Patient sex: M
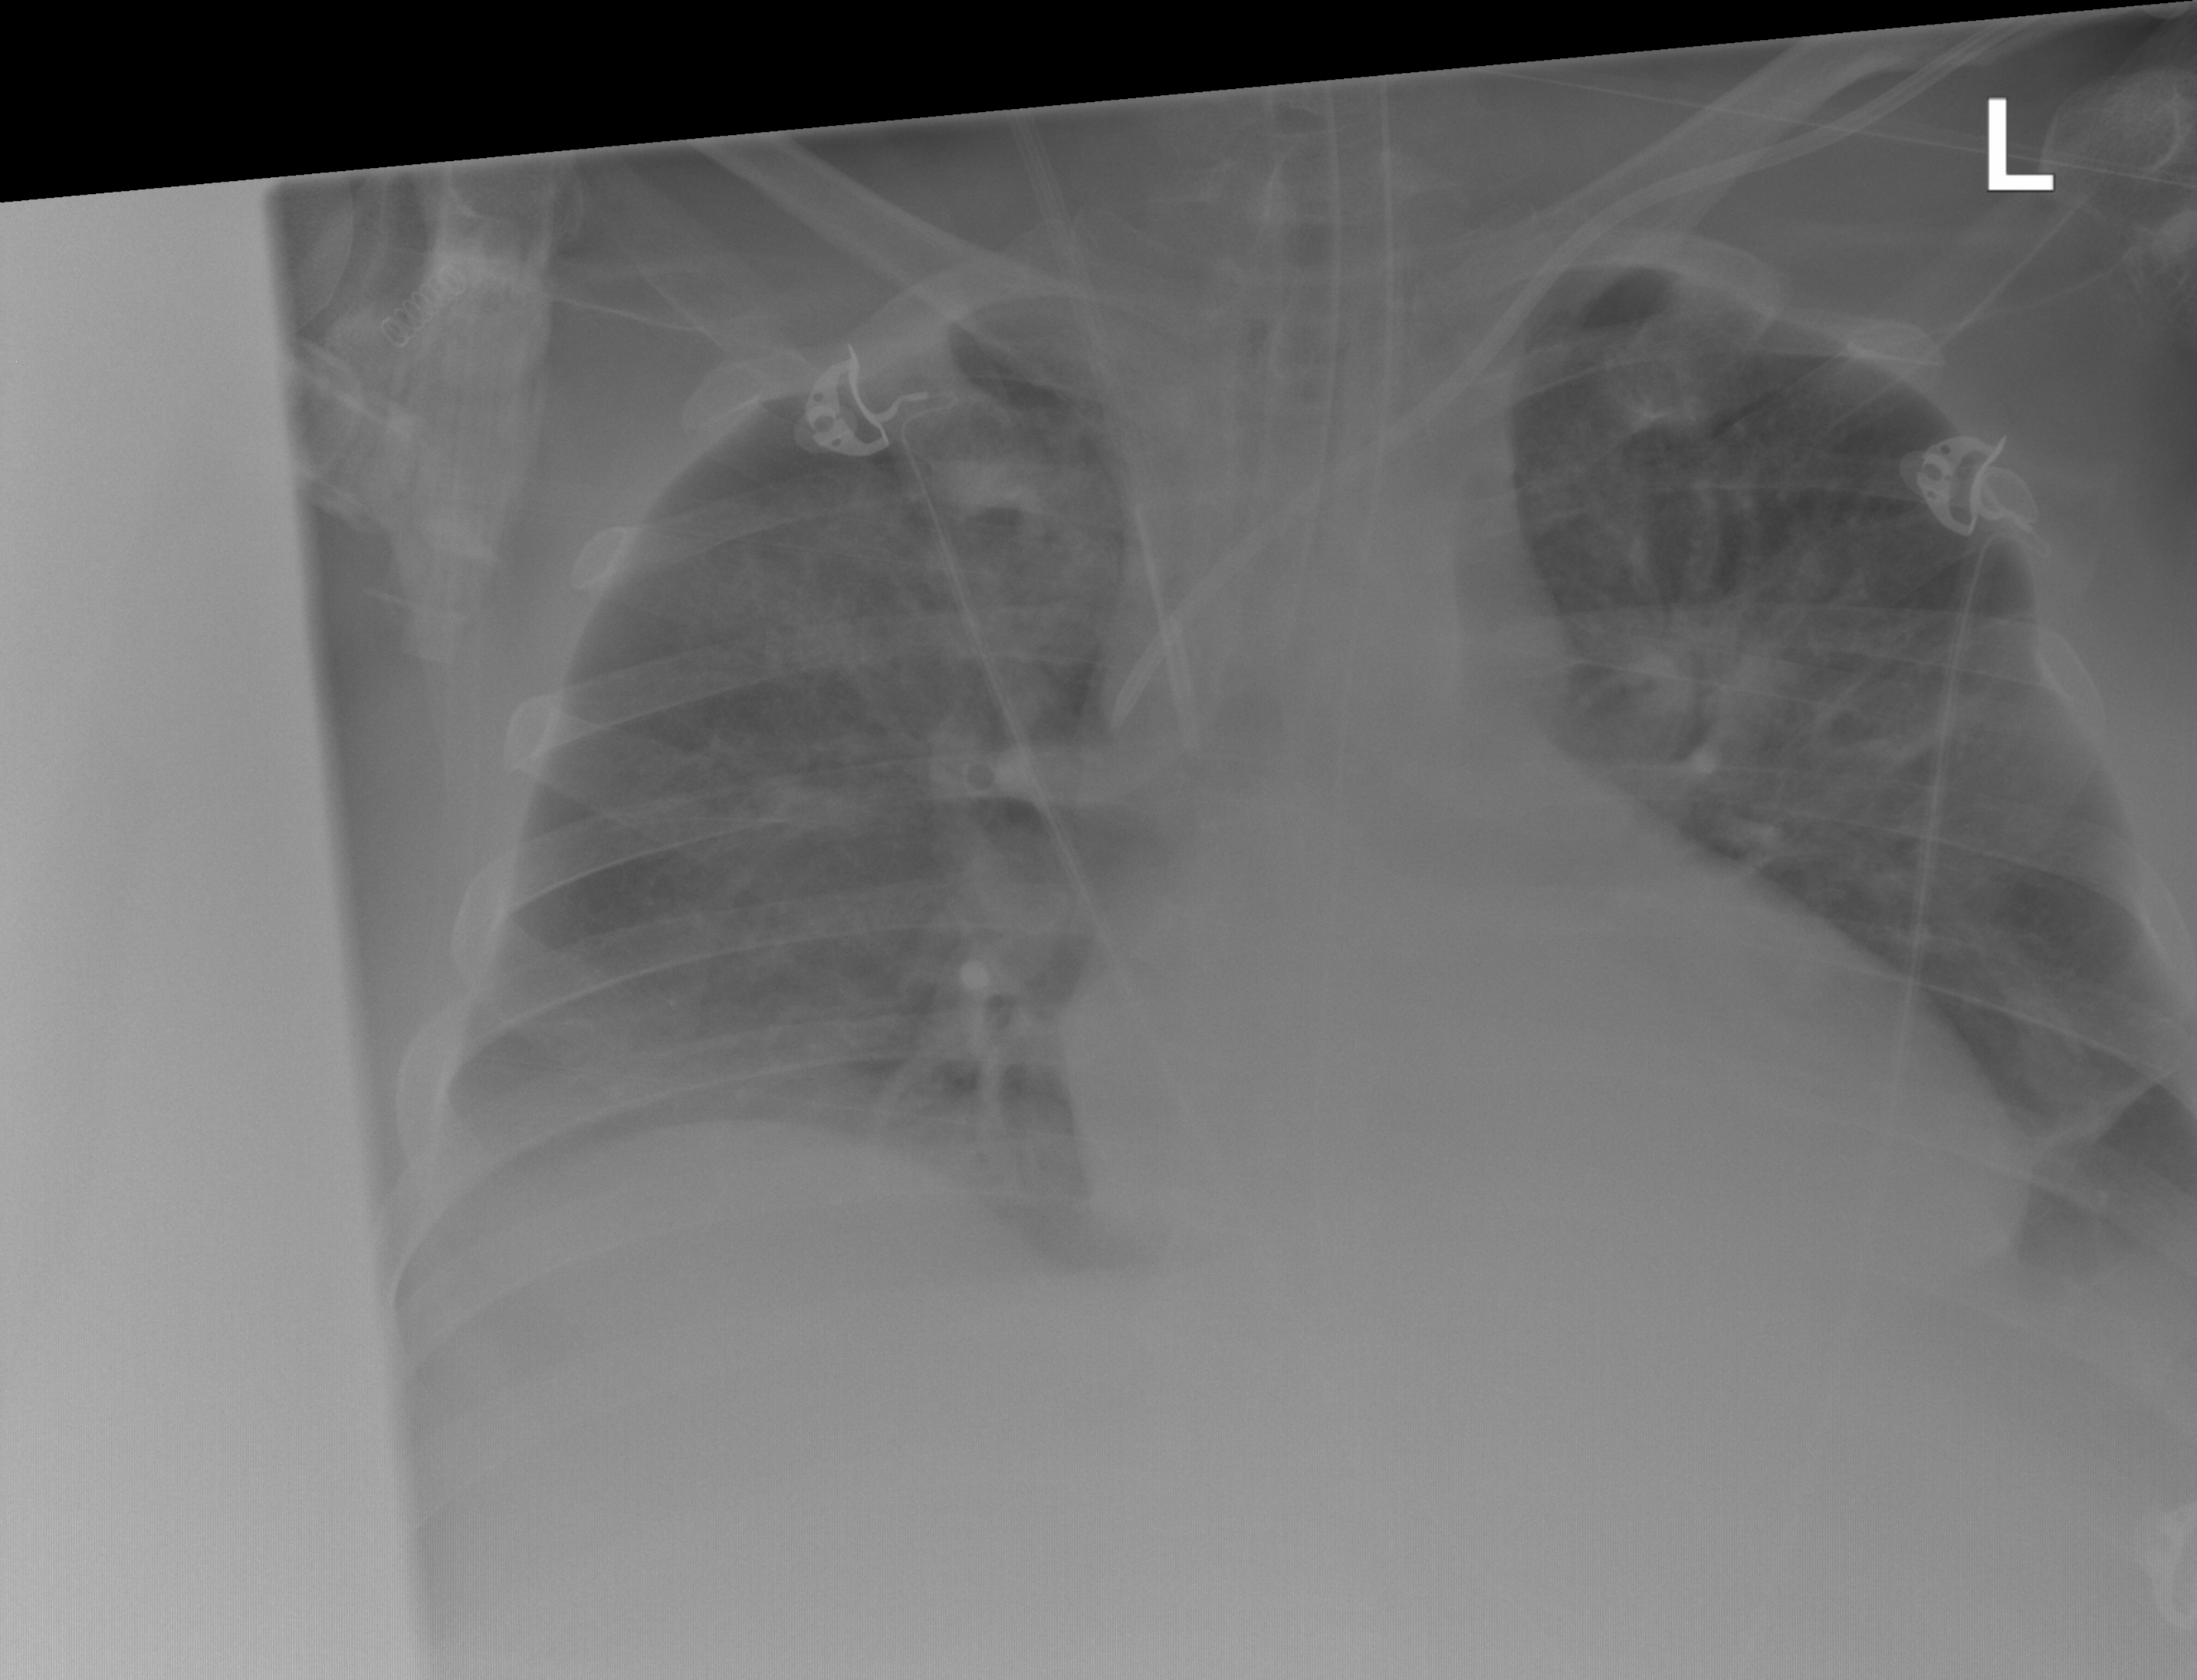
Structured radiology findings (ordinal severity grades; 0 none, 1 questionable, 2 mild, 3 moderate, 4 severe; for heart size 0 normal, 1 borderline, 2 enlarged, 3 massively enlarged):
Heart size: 2
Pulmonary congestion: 2
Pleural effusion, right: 2
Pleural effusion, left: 2
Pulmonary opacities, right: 0
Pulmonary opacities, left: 1
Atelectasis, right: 1
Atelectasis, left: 1